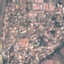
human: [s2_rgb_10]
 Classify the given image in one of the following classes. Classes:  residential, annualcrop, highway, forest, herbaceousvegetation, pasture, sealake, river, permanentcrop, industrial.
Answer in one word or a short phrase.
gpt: Residential